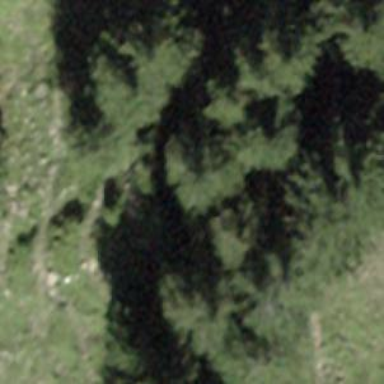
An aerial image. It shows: Beautiful woodland area.